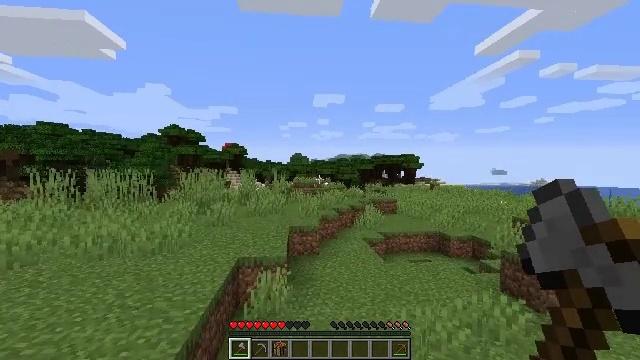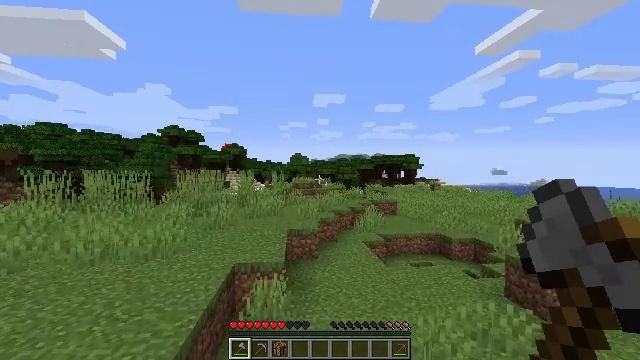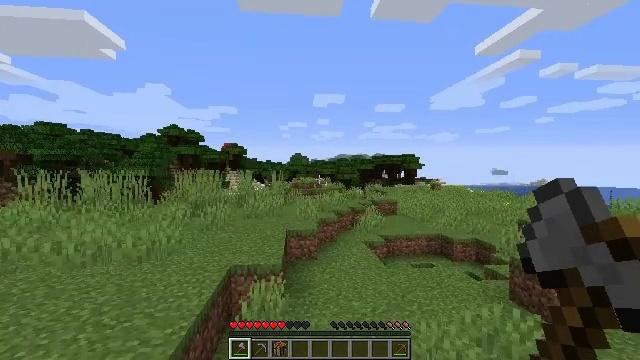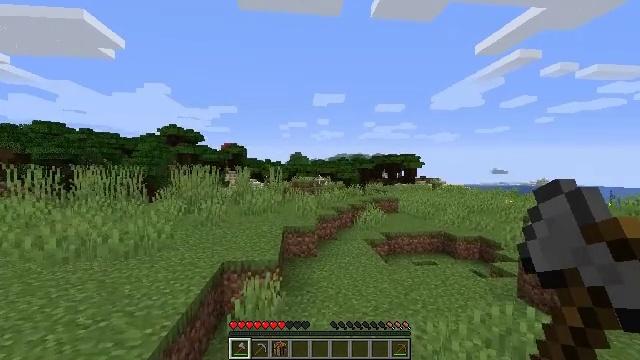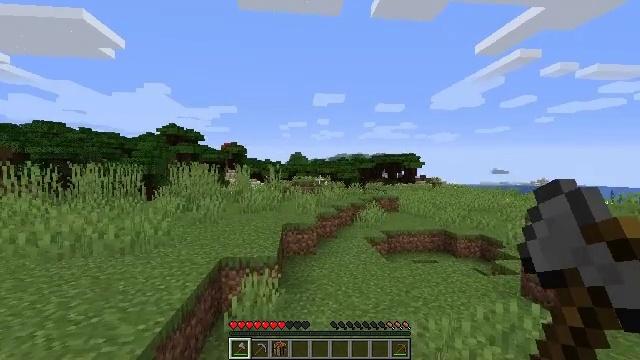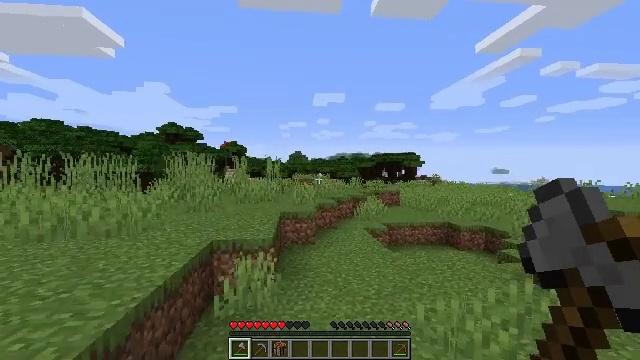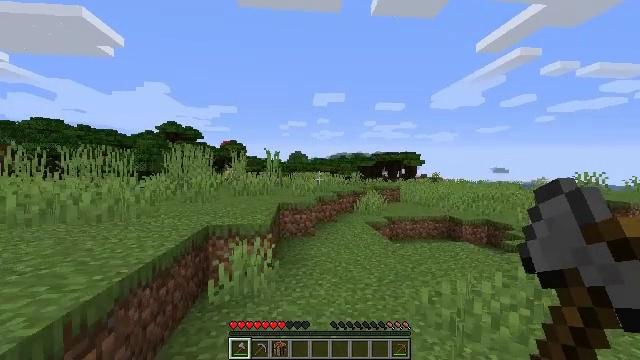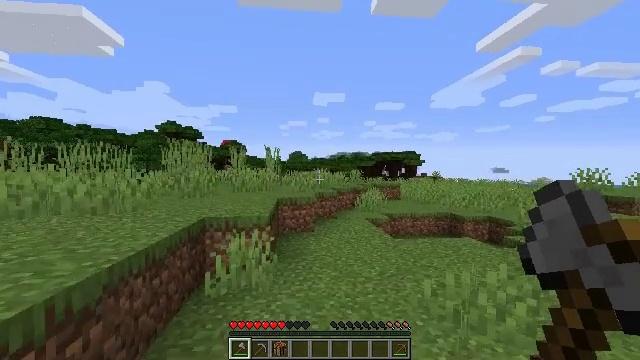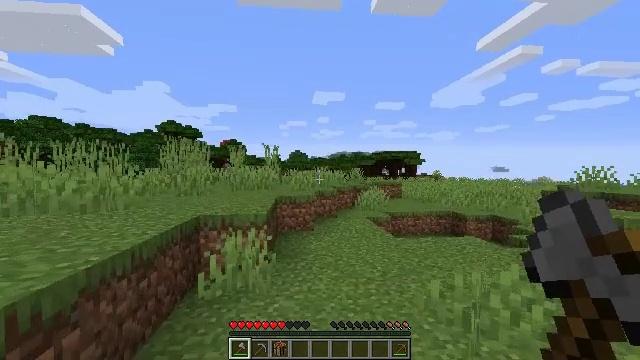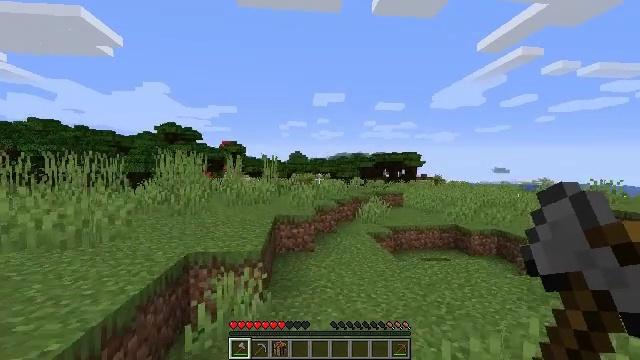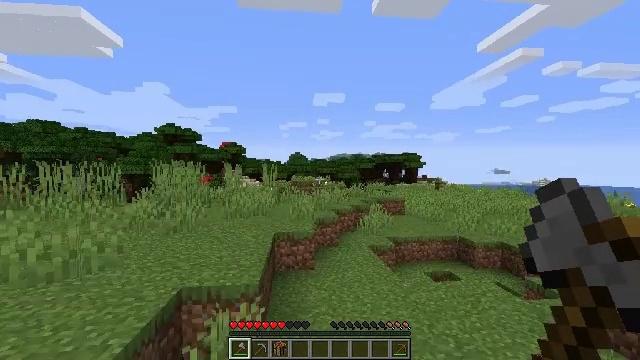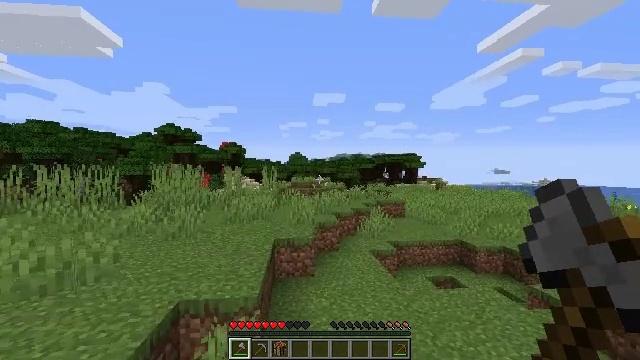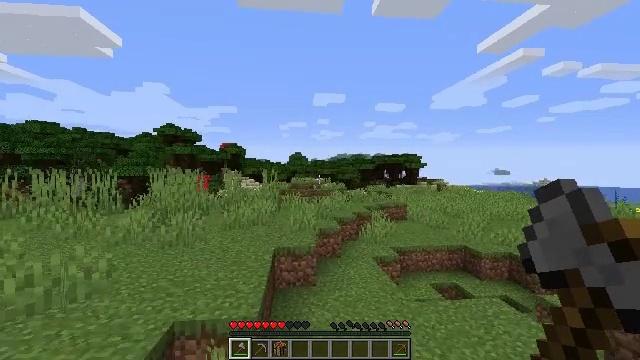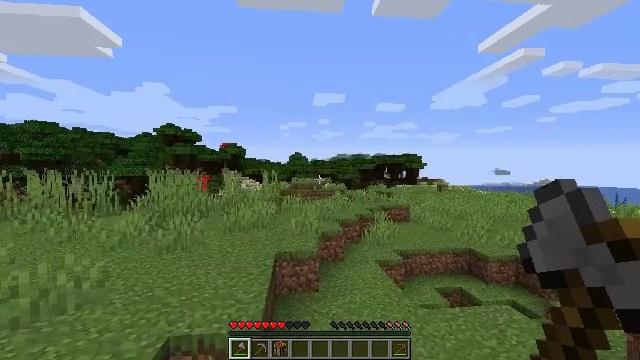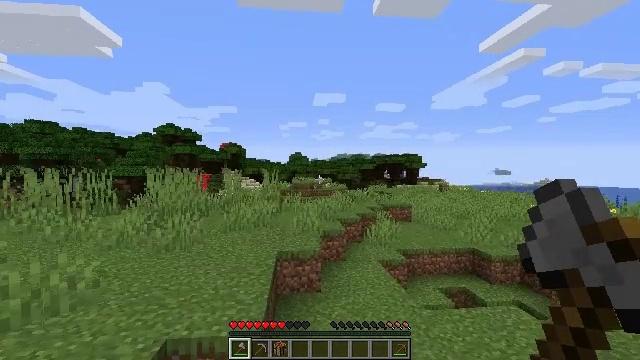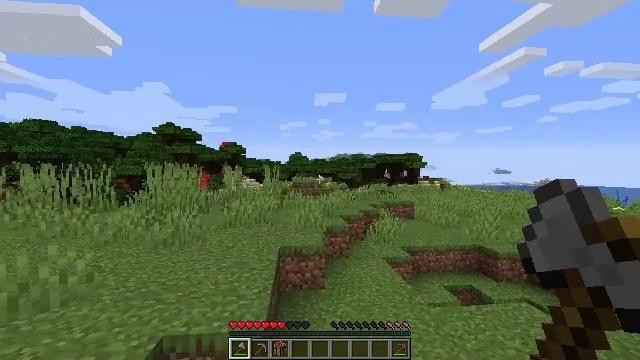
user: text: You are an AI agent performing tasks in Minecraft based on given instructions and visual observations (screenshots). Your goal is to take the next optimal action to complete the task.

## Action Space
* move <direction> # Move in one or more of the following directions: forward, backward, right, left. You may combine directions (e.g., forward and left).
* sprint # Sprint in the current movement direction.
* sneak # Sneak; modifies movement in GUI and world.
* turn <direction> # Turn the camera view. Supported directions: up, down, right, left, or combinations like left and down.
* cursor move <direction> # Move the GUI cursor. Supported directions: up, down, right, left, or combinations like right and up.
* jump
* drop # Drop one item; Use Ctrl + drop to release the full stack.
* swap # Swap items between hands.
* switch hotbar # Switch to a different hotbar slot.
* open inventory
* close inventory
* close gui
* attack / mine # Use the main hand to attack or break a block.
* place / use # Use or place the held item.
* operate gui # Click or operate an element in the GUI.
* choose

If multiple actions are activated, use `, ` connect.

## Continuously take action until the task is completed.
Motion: motion action
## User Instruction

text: Gather seagrass near the seafloor.
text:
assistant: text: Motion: move forward and move right, jump
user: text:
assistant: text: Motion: move forward and move right, jump
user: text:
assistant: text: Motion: move forward and move right, jump
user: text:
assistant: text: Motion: move forward and move right, jump
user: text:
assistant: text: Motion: move forward and move right, jump
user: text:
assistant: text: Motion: move forward and move right, jump
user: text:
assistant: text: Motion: move forward and move right, jump
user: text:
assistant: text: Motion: move forward and move right, jump
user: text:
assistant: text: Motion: move forward and move left, jump
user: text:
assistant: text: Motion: move forward and move left, jump
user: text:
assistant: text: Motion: move forward and move left, jump
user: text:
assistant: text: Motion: move forward and move left, jump
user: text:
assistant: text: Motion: move forward and move left, jump
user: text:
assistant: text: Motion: move forward and move left, jump
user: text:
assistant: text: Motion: move forward and move left, jump
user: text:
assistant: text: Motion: move forward and move left, jump
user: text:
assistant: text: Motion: move forward and move left, jump
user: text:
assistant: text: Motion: move forward and move left, jump
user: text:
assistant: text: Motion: move forward and move left, jump
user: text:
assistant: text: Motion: move forward and move left, jump
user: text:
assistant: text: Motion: move forward and move left, jump
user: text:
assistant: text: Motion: move forward and move left, jump
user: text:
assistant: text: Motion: move forward and move left, jump
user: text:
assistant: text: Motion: move forward and move left, jump
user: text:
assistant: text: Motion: move forward and move left, jump
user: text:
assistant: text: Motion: move forward and move left, jump
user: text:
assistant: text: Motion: move forward and move left, jump
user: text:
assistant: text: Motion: move forward and move left, jump
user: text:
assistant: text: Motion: move forward and move left, jump
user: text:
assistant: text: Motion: move forward and move left, jump